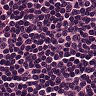
Metastatic tissue present: no